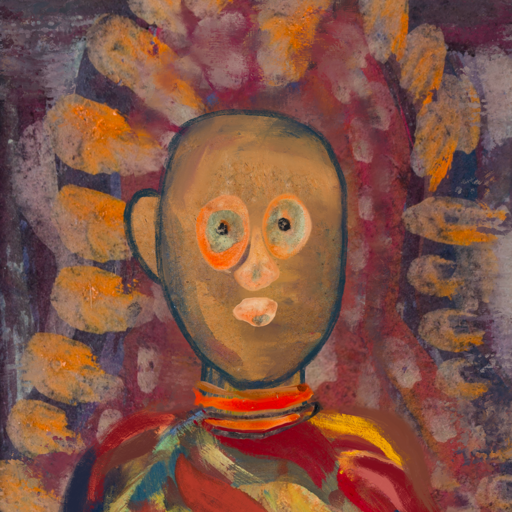
Background: Doll, Head And Neck Front: In_The_Sun, Face Front: Childish, Bust: Mother_And_Son_Son, Hair Front: Blank, Head Accessory: Blank, Second Necklace: Blank, Necklace: Experience, Baby: Blank